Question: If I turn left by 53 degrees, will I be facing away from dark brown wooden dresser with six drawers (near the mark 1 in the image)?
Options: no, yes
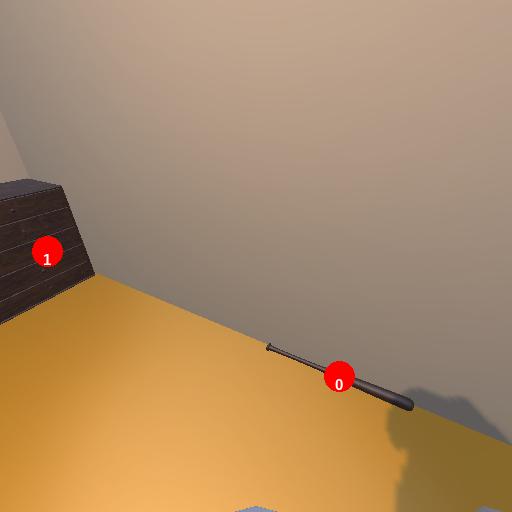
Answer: no